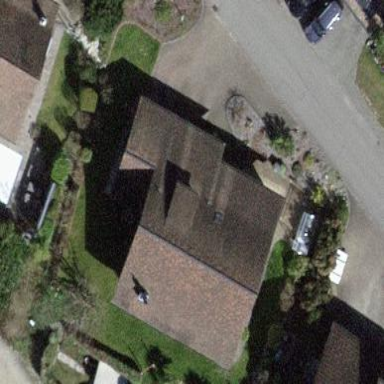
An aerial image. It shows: Building with tiled roof.